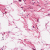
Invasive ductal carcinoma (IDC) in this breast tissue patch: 0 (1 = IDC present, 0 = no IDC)